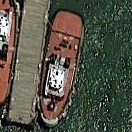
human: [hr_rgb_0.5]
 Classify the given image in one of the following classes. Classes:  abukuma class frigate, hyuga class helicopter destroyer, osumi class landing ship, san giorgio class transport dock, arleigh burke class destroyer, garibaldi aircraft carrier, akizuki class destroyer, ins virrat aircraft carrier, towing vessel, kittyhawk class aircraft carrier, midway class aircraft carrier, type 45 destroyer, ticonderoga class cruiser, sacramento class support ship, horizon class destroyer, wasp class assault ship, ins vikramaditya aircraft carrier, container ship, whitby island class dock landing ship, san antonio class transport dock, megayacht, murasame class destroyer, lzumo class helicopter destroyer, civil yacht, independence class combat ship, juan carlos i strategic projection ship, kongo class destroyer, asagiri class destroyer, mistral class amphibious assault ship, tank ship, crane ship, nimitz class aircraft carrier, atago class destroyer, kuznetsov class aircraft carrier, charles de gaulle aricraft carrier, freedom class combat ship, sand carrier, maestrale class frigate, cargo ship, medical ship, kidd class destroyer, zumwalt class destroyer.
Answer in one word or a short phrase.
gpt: Towing vessel